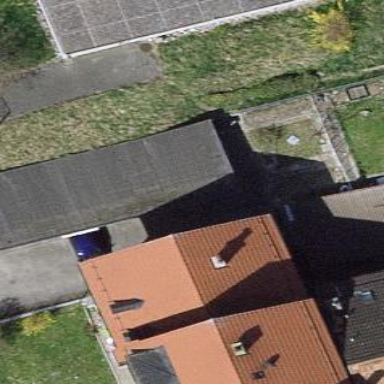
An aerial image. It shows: Garage building.